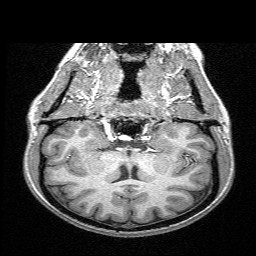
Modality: T1w
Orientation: sagittal
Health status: ill
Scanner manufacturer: siemens
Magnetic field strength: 3 T
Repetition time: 2.3 s
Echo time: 0.00298 s